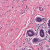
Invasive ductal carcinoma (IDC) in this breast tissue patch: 0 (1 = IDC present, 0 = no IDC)